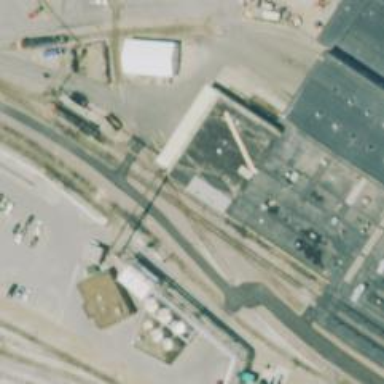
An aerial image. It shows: Railway crossing.